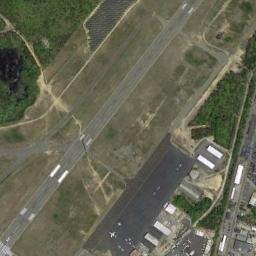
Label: airport